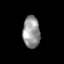
Tissue: skin
Cell type: Others
Senescence score: 0.7213
Nuclear area (px): 535
Mean DAPI intensity: 149.768